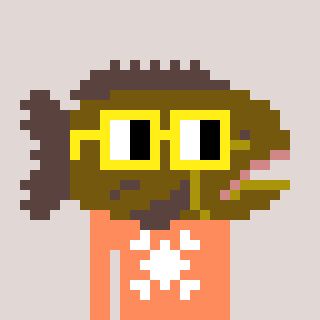
a pixel art character with square yellow glasses, a grouper-shaped head and a peachy-colored body on a warm background